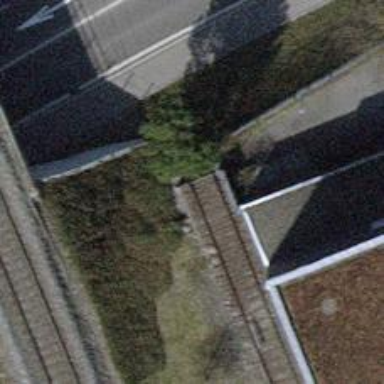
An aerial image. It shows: Railway buffer stop.